Question: Having an issue where internet explorer causes the container of my website to look stretched out:

the url for the site is <URL>
I understand that IE8 isn't supported by many sites now but i feel that having the site container fixed would reduce the bounce rating.
Thanks
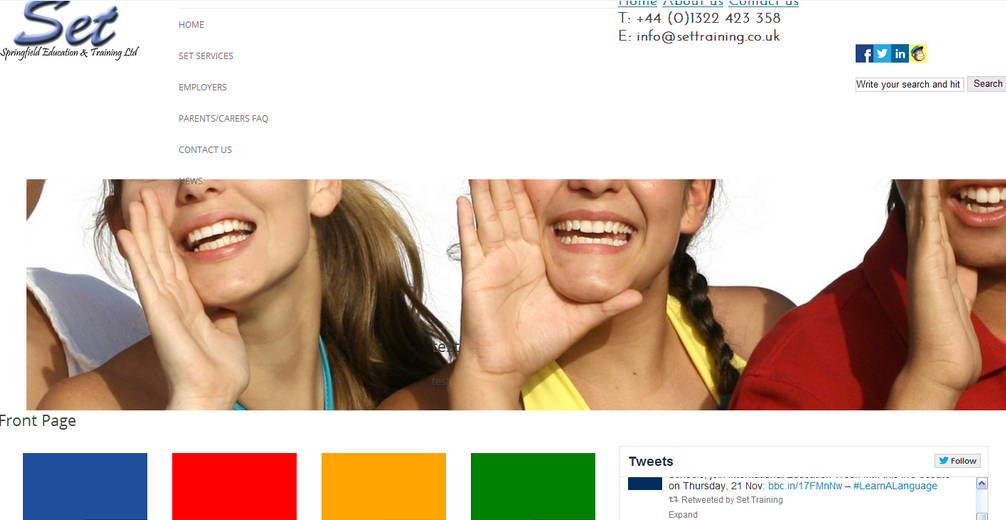
Answer: Try adding the <URL> property to your slides.
Example:
'''
<li id="ts-twentytwelve-slide-5272327b9a2a3823180679" class="ts-twentytwelve-slide cycle-slide" style="background-image: url(http://profiledt.co.uk/SetTraining/wp-content/uploads/2013/10/dreamstime_l_26128127.jpg); position: absolute; top: 0px; left: 0px; z-index: 97; display: none; opacity: 0;filter: progid:DXImageTransform.Microsoft.AlphaImageLoader(src='http://profiledt.co.uk/SetTraining/wp-content/uploads/2013/10/dreamstime_l_26128127.jpg', sizingMethod='scale');-ms-filter: progid:DXImageTransform.Microsoft.AlphaImageLoader(src='http://profiledt.co.uk/SetTraining/wp-content/uploads/2013/10/dreamstime_l_26128127.jpg', sizingMethod='scale')">
<a href="" class="ts-twentytwelve-link " style="left: 540px; top: 191px">
<div class="ts-twentytwelve-overlay">
<h1 class="ts-twentytwelve-title">Slider too big?</h1>
<p class="ts-twentytwelve-description">Slider too big?</p>
</div>
</a>
</li>
'''
Replace the 'src' for each image individually.
It forces to scale the background image up to its container dimensions.
According to your comment you could try this (I've not tested it):
'''
<script type="text/javascript">
$(document).ready(function(){
$('.ts-twentytwelve li').each(function(){
var bg = $(this).css('background-image');
bg = bg.replace('url("','').replace('")','');
$(this).css({
"filter": "progid:DXImageTransform.Microsoft.AlphaImageLoader(src='"+bg+"', sizingMethod='scale')",
"-ms-filter" : "progid:DXImageTransform.Microsoft.AlphaImageLoader(src='"+bg+"', sizingMethod='scale')"
});
});
});
</script>
'''
It loops through each slide and adds the filters with the specific background image.
And as shadow wizard mentioned add a valid doctype to your document (download the header.php and check if the top looks like this:
'''
<?php
/**
* some comments here...
*/
?><!DOCTYPE html>
<!--[if IE 7]>
<html class="ie ie7" <?php language_attributes(); ?>>
<![endif]-->
<!--[if IE 8]>
<html class="ie ie8" <?php language_attributes(); ?>>
<![endif]-->
<!--[if !(IE 7) | !(IE 8) ]><!-->
<html <?php language_attributes(); ?>>
<!--<![endif]-->
'''